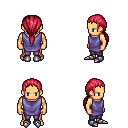
a pixel art fantasy rpg character, male body template, human, tanned skin, chain tabard jacket, magenta pants, ruby red ponytail hairstyle, metal boots, four views (front, back, left, right), 2x2 character sprite sheet, small pixel art, hard edges, no anti-aliasing